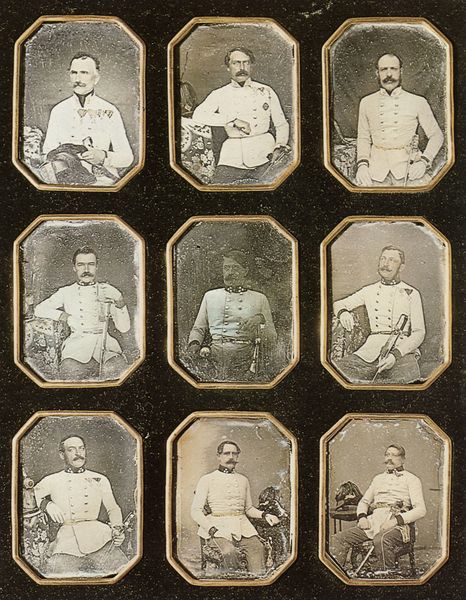
Titel: Offiziere des Steirischen Infanterieregimentes Nr. 47
Künstler: Österreichischer Photograph
Standort: Bad Ischl
Institution: Sammlung Hans Frank (Photomuseum)
Schlagwörter: mann, weiß, menschen, sitzen, grau, hell, männer, schwarz, stuhl, tisch, gürtel, herren, hochformat, alt, bart, bärte, jacke, schnurrbart, arm, kragen, rahmen, silber, bildnis, gesten, herr, portrait, porträt, gold, pose, sitzend, brustbild, frontal, poträt, stock, bilder, fotos, gehstock, stab, weis, sepia, krieg, kaiser, soldaten, schnäuzer, dick, glatze, knöpfe, schnauzbart, schnauzer, foto, fotografie, photographie, posen, eckig, porträts, schwarz weiss, militär, schwert, säbel, uniform, uniformen, jacken, soldat, waffe, reihe, kittel, wilhelminisch, degen, offizier, orden, posieren, bildnisse, portraits, armee, halbglatze, photo, serie, eiss, schwarzw, general, aufreihung, kaiserreich, militärs, telefon, gerahmt, emblem, fotographie, aufnahme, generäle, auflehnen, englisch, oktogon, achteck, oktogonal, offiziere, neun, wilhelm, aufnahmen, psieren, schnauzbärte, fotografien, photos, mönner, krig, photographien, unifrom, fotoreihe, foo, berühmte, ö, bilder#, porträtfotos, poträts, isvh